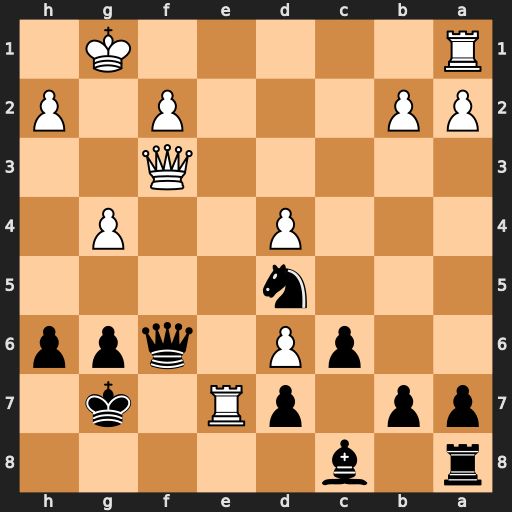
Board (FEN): r1b5/pp1pR1k1/2pP1qpp/3n4/3P2P1/5Q2/PP3P1P/R5K1
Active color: b
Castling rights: -
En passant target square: -
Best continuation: Nxe7 Qxf6+ Kxf6